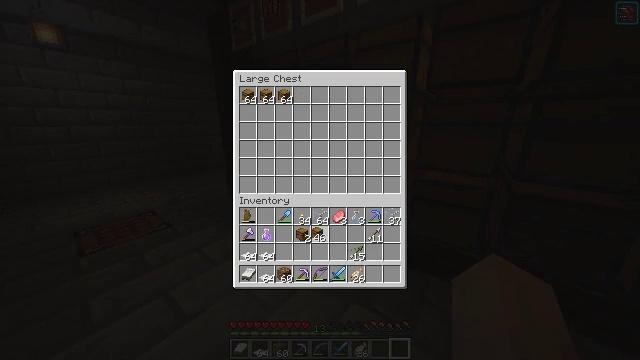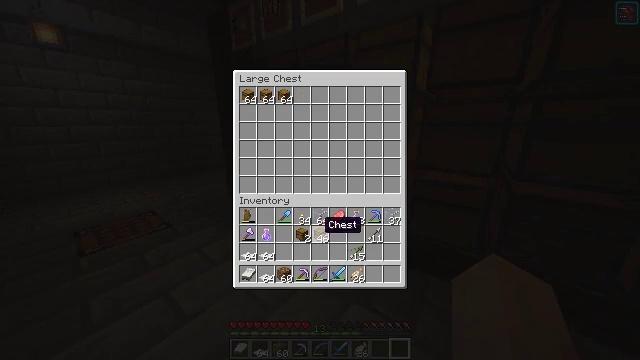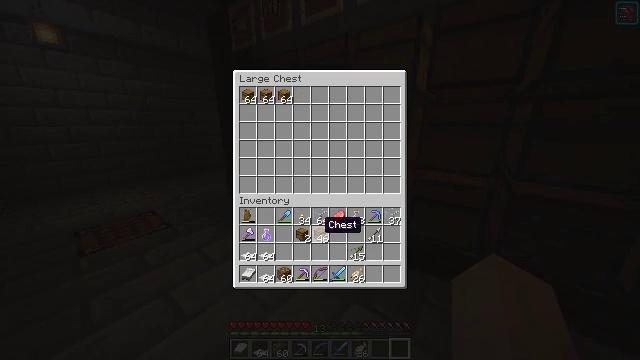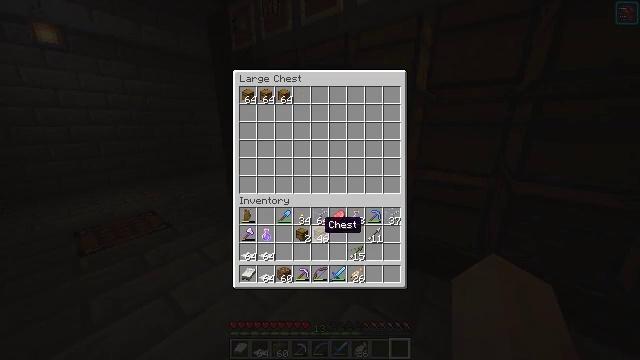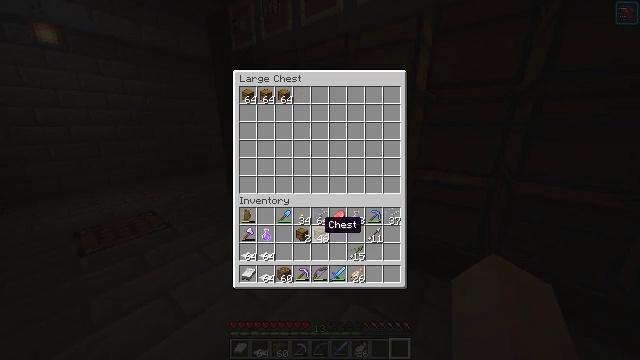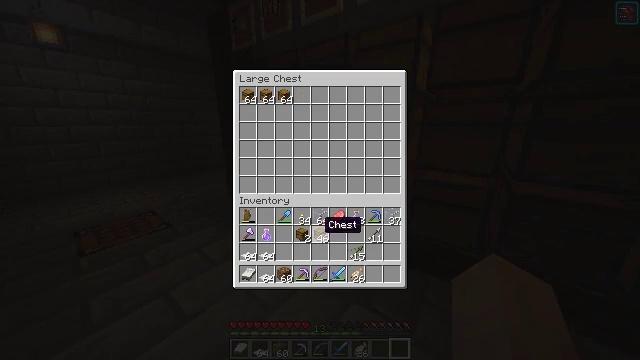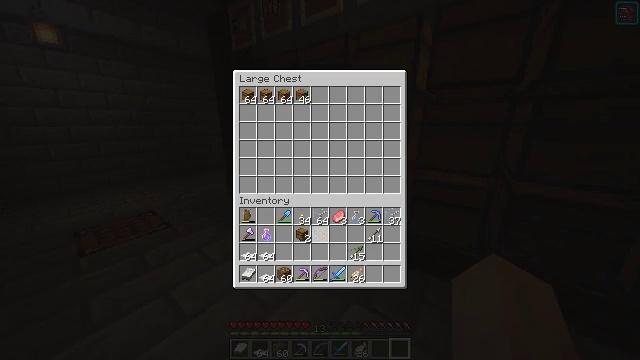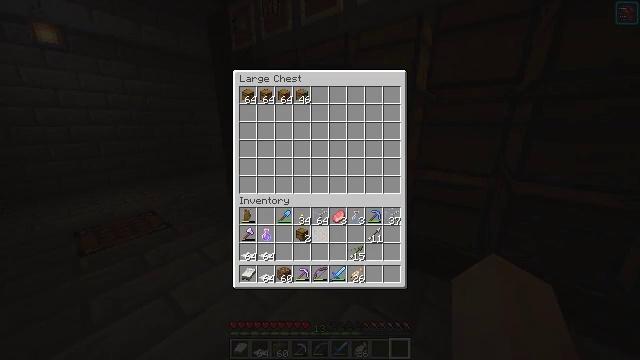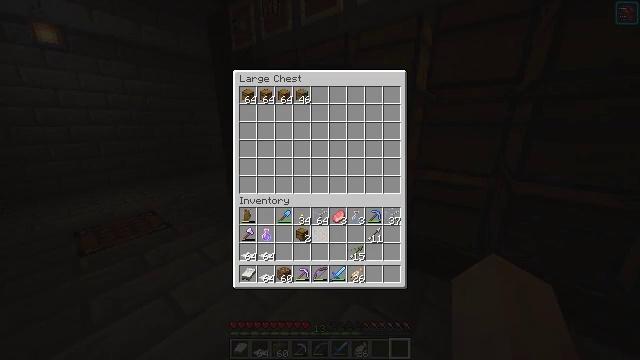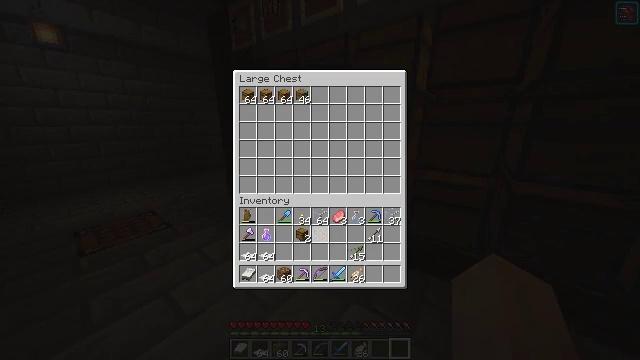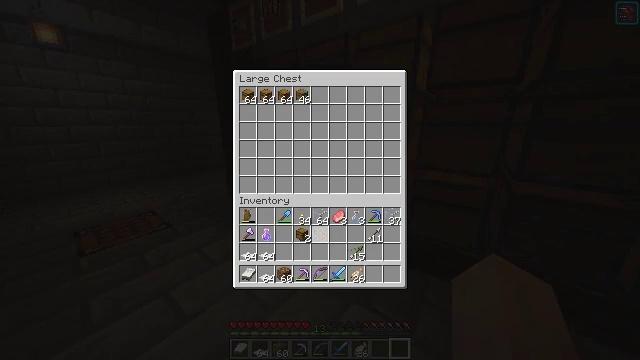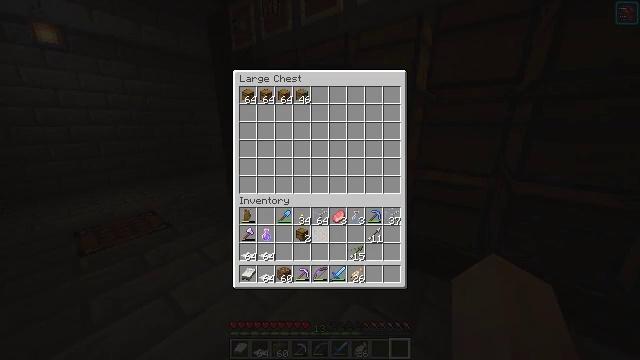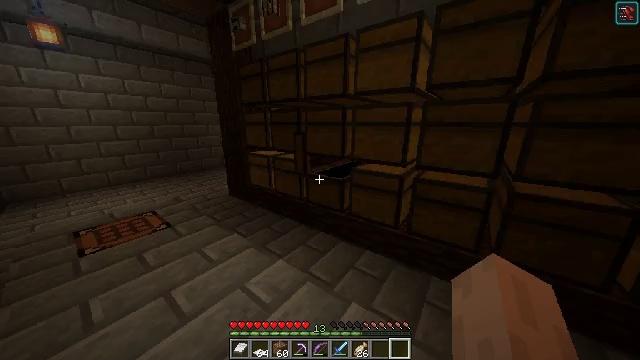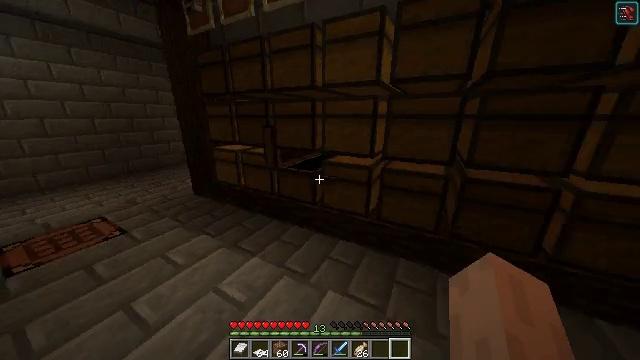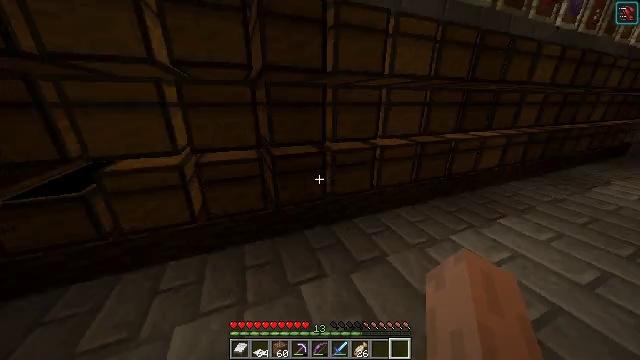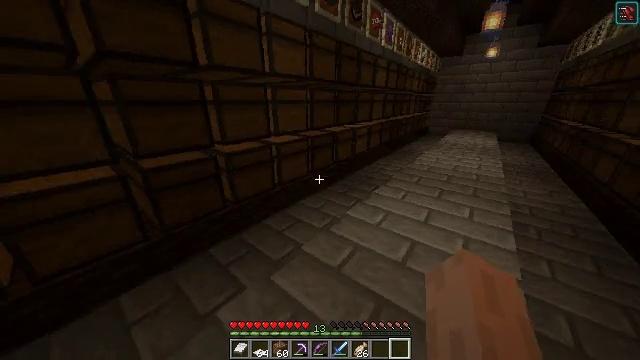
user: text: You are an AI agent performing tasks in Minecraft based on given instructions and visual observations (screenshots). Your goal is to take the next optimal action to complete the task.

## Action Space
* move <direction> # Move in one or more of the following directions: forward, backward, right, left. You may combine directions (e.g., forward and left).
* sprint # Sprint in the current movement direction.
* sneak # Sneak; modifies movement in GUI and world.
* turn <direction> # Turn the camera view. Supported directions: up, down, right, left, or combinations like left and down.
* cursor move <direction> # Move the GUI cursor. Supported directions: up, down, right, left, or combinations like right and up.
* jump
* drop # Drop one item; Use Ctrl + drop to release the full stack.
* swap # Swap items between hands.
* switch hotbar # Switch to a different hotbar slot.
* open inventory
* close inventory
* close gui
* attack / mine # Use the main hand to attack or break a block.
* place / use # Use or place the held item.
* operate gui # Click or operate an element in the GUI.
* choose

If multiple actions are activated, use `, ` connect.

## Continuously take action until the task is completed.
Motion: motion action
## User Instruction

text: Get a shulker box using shulker shells and a chest.
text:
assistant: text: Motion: no_op
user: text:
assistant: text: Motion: no_op
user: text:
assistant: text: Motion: sneak
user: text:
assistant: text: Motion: sneak
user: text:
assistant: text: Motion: sneak
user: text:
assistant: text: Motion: sneak, choose
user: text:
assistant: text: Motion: sneak, choose
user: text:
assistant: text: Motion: sneak
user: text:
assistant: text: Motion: sneak
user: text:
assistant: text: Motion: sneak
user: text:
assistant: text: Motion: no_op
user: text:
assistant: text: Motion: no_op
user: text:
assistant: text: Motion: turn right and down, close gui
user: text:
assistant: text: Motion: turn right and down
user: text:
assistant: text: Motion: turn right
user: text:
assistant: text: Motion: turn right
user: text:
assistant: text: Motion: turn right
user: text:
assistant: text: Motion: move forward
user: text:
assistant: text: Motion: move forward, turn right
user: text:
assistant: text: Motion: turn right
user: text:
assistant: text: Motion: move forward
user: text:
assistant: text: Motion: move forward, turn right
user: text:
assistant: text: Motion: move forward
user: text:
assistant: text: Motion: move forward
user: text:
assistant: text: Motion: move forward
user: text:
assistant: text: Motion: move forward and move right, turn left and up
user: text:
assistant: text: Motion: move forward and move right, turn left and up
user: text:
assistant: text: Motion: move forward and move right, turn left and up
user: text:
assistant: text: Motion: move forward and move right, turn left
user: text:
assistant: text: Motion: move forward and move right, turn left